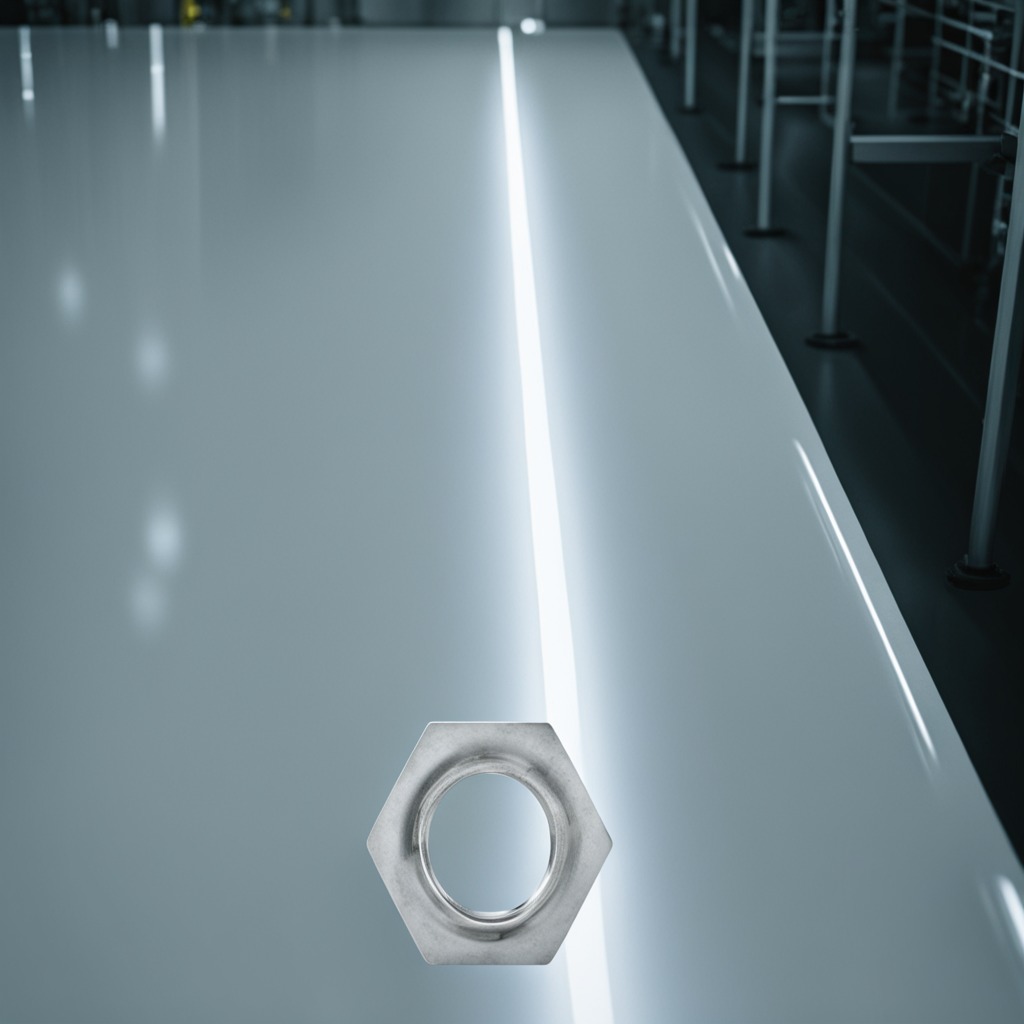
A metal nut is lying on a high-gloss table in a ship maintenance bay industrial lighting.